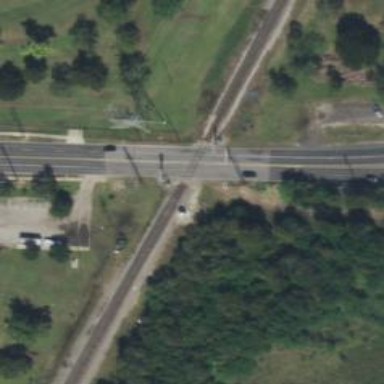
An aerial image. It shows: Level crossing with lights and saltire.